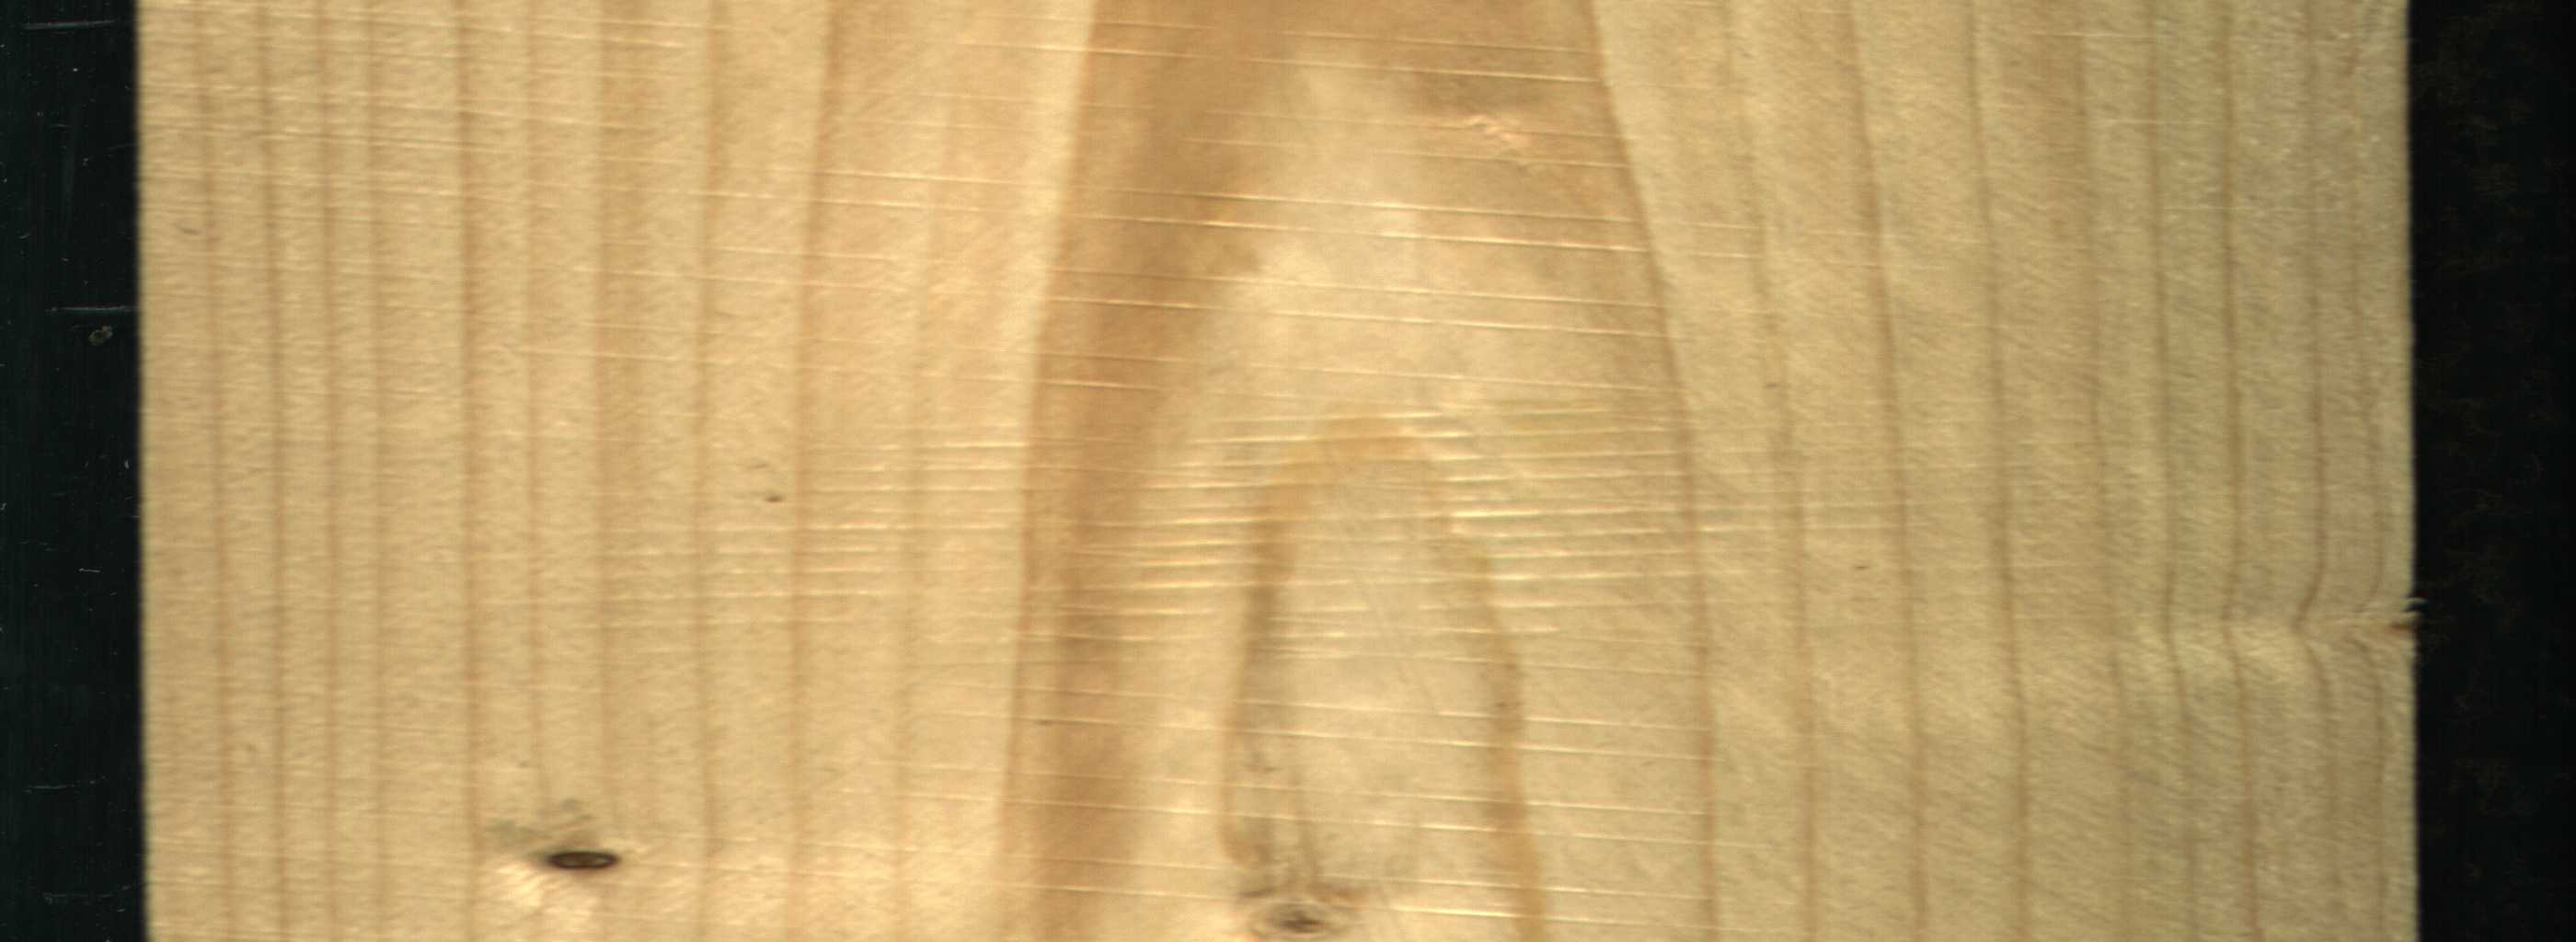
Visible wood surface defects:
Dead_Knot
Live_Knot